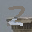
Label: 2